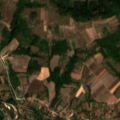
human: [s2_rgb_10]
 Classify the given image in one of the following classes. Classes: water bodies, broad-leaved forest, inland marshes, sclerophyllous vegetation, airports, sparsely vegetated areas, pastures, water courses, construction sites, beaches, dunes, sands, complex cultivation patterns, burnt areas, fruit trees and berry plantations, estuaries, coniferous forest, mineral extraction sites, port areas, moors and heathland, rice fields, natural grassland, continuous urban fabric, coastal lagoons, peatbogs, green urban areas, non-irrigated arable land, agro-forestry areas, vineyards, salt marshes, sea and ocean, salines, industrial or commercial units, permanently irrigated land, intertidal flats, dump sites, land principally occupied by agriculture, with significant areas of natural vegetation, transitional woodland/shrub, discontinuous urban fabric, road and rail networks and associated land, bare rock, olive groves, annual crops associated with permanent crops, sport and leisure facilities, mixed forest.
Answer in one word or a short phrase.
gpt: pastures, complex cultivation patterns, land principally occupied by agriculture, with significant areas of natural vegetation, broad-leaved forest, transitional woodland/shrub